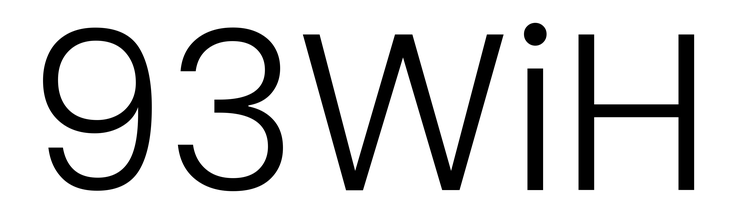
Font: Poppins-Light